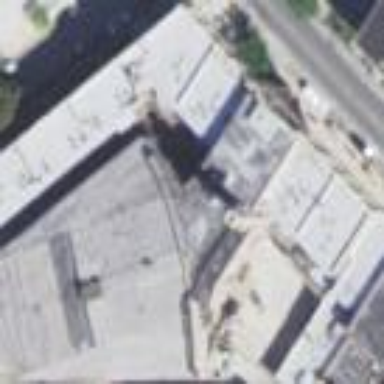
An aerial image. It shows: Commercial building hosting cinema.